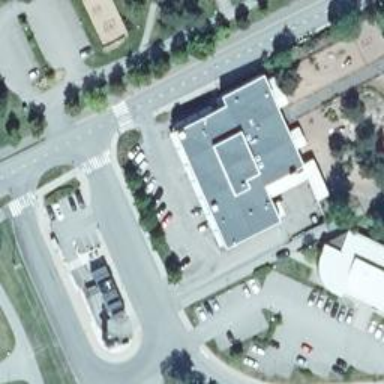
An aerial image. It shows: Post office.